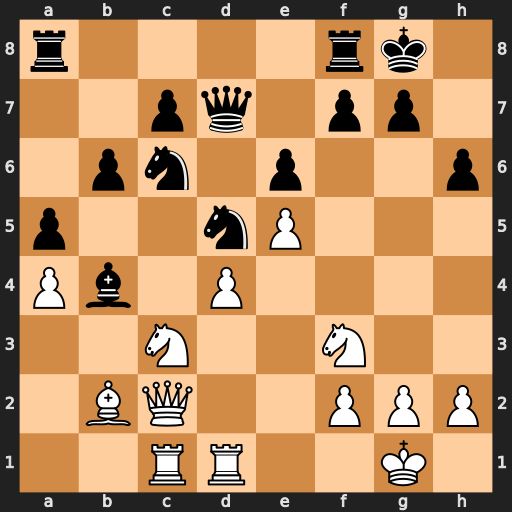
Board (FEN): r4rk1/2pq1pp1/1pn1p2p/p2nP3/Pb1P4/2N2N2/1BQ2PPP/2RR2K1
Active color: w
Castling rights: -
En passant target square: -
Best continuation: Nxd5 Qxd5 Qxc6